Aerial crown-view tile of a tropical tree (Barro Colorado Island, Panama), acquired 20250512:
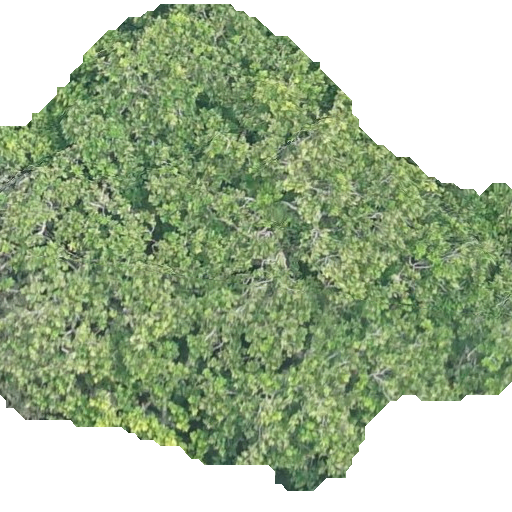
Species: Anacardium excelsum
GBIF accepted scientific name: Anacardium excelsum
Crown area: 296.804 m²